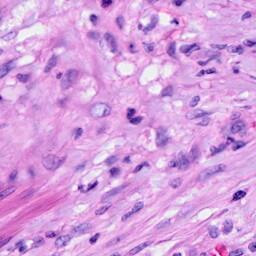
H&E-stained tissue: Ovarian